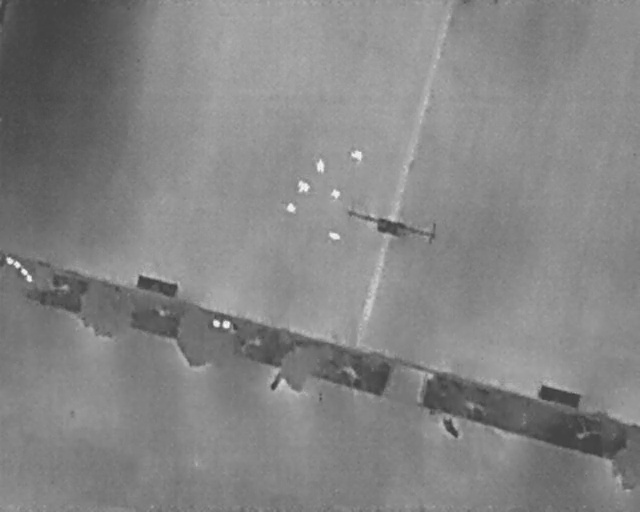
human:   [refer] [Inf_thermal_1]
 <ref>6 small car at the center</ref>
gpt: <box>[[54, 29, 56, 31, 2], [48, 31, 51, 33, 2], [46, 35, 48, 37, 2], [51, 36, 53, 38, 2], [51, 44, 52, 47, 2], [44, 39, 46, 41, 2]]</box>